Question: I am trying to change JavaScript src from a code behind file.
'''
<script type="text/javascript" runat="server" id="srcSurvey" language="JavaScript" src="mypage.asp?p=2"></script>
'''
When I am trying to access the object properties from the code behind file, no src option is available, do I need to put the src file at some other property?

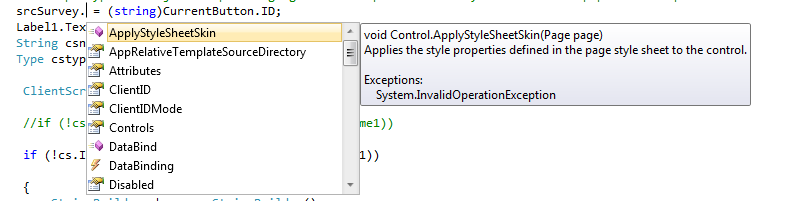
Answer: You can't access the 'src' attribute like that. HTML attributes are accessible via the '.Attributes' collection:
'''
srcSurvey.Attributes["src"] = "my/directory/file.js";
'''